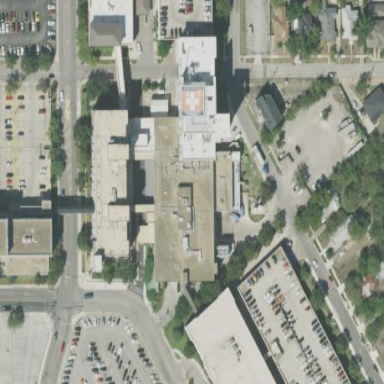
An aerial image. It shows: Healthcare facility identified as hospital.